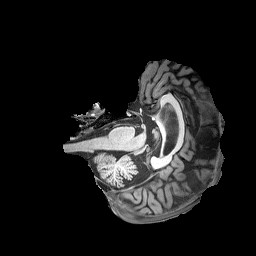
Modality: T1w
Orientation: axial
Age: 72
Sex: male
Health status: healthy